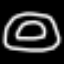
Label: donut